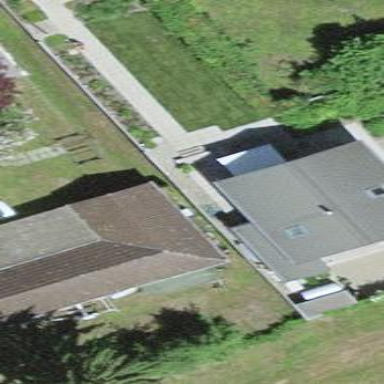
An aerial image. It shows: Garage building.